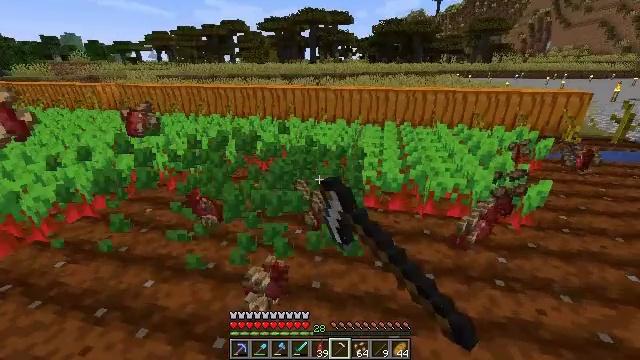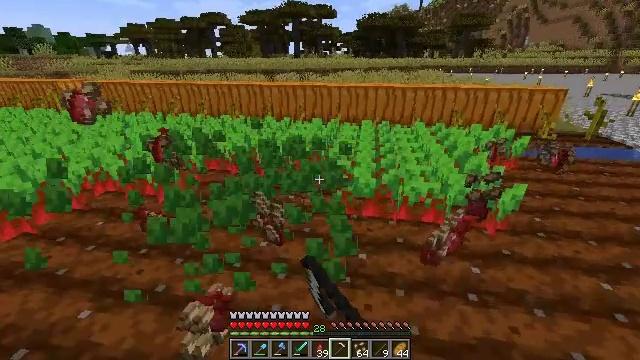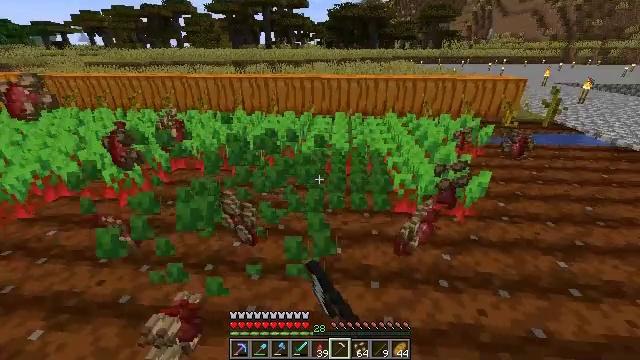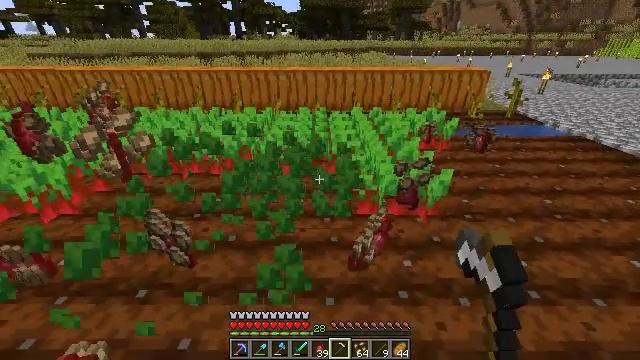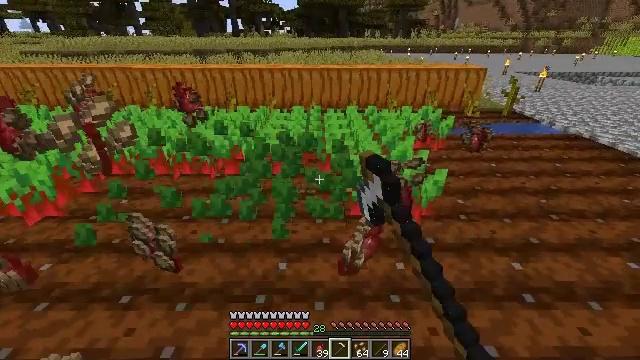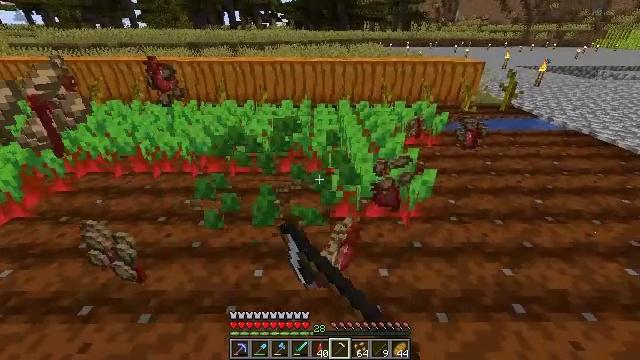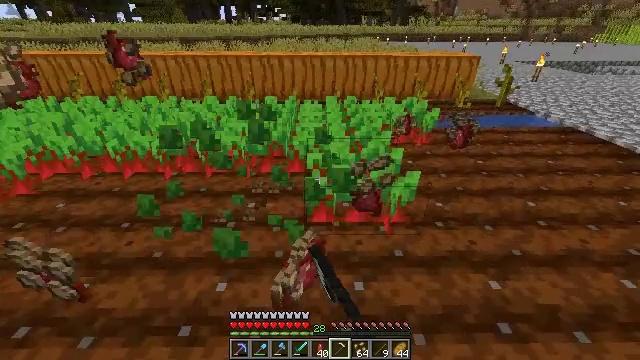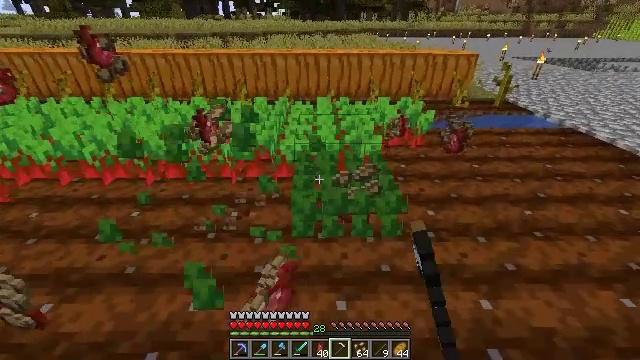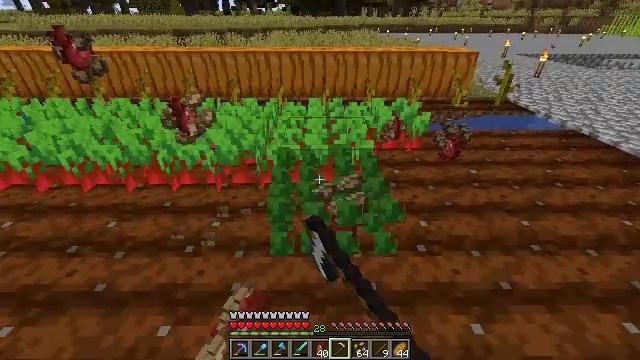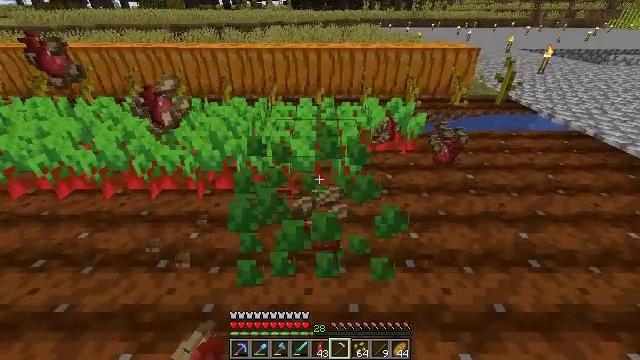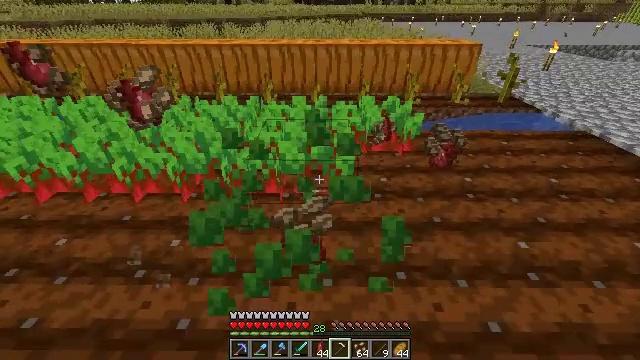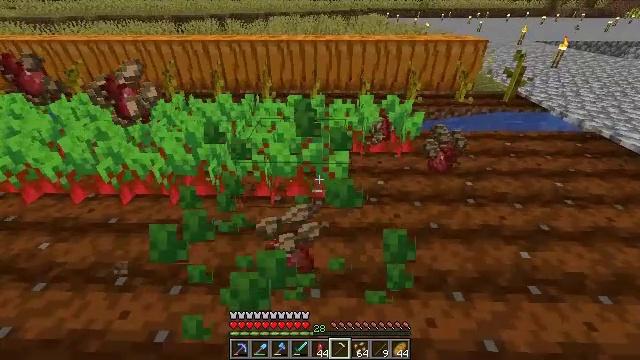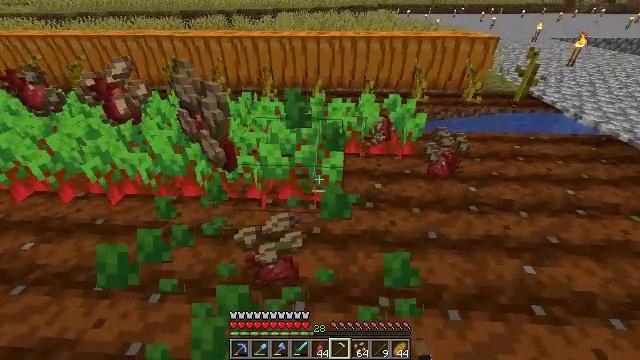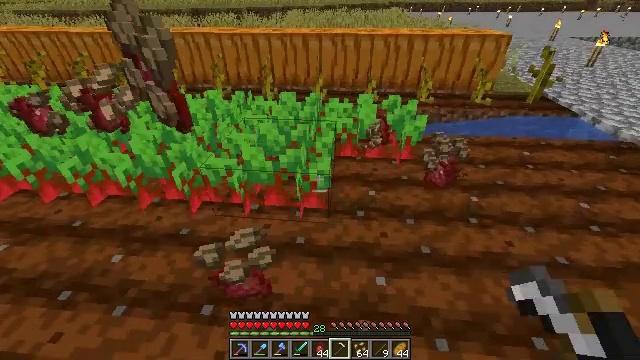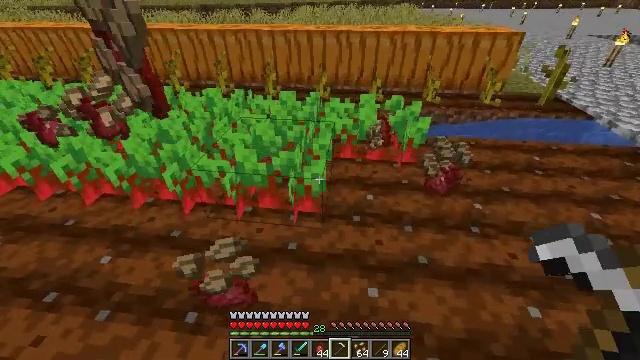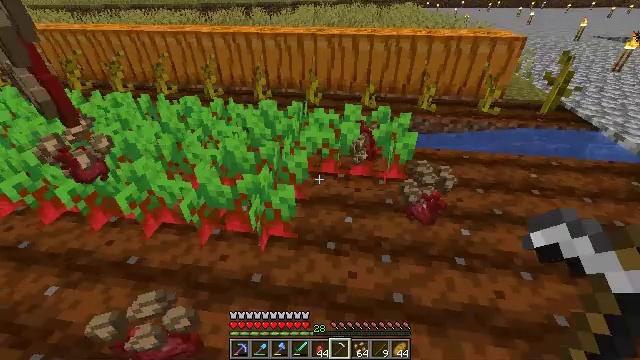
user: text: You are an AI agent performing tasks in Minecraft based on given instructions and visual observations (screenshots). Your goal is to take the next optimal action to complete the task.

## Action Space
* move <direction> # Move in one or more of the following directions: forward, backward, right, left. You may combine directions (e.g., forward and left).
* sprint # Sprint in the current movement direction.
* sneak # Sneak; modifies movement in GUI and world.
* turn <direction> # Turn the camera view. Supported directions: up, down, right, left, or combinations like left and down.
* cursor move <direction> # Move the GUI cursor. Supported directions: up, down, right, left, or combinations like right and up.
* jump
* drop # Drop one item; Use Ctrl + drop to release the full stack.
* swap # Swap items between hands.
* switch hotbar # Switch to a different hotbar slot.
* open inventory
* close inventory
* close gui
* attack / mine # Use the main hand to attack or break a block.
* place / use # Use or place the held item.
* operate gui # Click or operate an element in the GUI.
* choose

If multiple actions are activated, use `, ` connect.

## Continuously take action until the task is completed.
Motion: motion action
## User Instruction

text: Gather beetroots by breaking the plants.
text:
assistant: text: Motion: move forward and move right, turn right, attack / mine
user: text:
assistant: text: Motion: move forward and move right, turn right and down, attack / mine
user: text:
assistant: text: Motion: move forward and move right, turn right and down, attack / mine
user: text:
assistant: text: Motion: move forward and move right, attack / mine
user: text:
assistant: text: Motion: move forward and move right, turn down, attack / mine
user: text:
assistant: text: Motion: move forward and move right, attack / mine
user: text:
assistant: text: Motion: move forward and move right, attack / mine
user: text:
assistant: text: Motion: move forward and move right
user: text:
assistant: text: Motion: move forward and move right
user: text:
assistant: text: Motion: move forward and move right
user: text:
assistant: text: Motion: move forward and move right, turn left
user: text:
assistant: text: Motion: move forward and move right, turn left
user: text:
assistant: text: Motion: move forward and move right, turn left
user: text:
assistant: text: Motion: move forward and move right, turn left
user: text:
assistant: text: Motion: move forward and move right, turn left
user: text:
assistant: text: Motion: move forward and move right
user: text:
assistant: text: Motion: move forward and move right
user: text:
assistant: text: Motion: move forward and move right, turn left
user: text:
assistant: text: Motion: move forward and move right, turn left
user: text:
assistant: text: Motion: move forward and move right, turn left
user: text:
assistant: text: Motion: move forward and move right, turn left
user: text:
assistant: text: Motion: move forward and move right, turn left
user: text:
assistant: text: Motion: move forward and move right, turn left
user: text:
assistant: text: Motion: move forward and move right, turn left
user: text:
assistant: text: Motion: move forward and move right, turn left
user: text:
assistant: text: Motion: move right, turn left and down
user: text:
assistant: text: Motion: turn left
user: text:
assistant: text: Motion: turn left
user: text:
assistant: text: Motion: turn left
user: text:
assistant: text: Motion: turn left